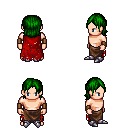
a pixel art fantasy rpg character, male body template, human, light skin, red tattered cape, robe skirt, green long bangs hairstyle, leather bracers, metal boots, four views (front, back, left, right), 2x2 character sprite sheet, small pixel art, hard edges, no anti-aliasing